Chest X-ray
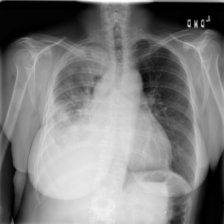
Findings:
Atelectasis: negative
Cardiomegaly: negative
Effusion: positive
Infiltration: negative
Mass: positive
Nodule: negative
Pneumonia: negative
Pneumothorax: negative
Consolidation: negative
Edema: negative
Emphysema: negative
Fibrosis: negative
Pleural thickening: negative
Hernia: negative